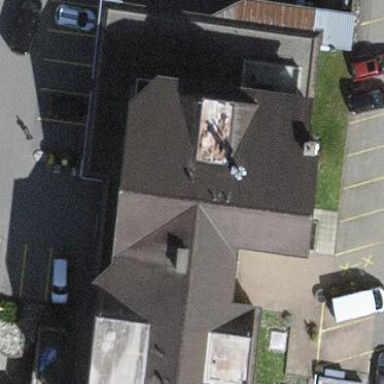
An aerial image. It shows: Café building.